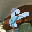
Label: 8